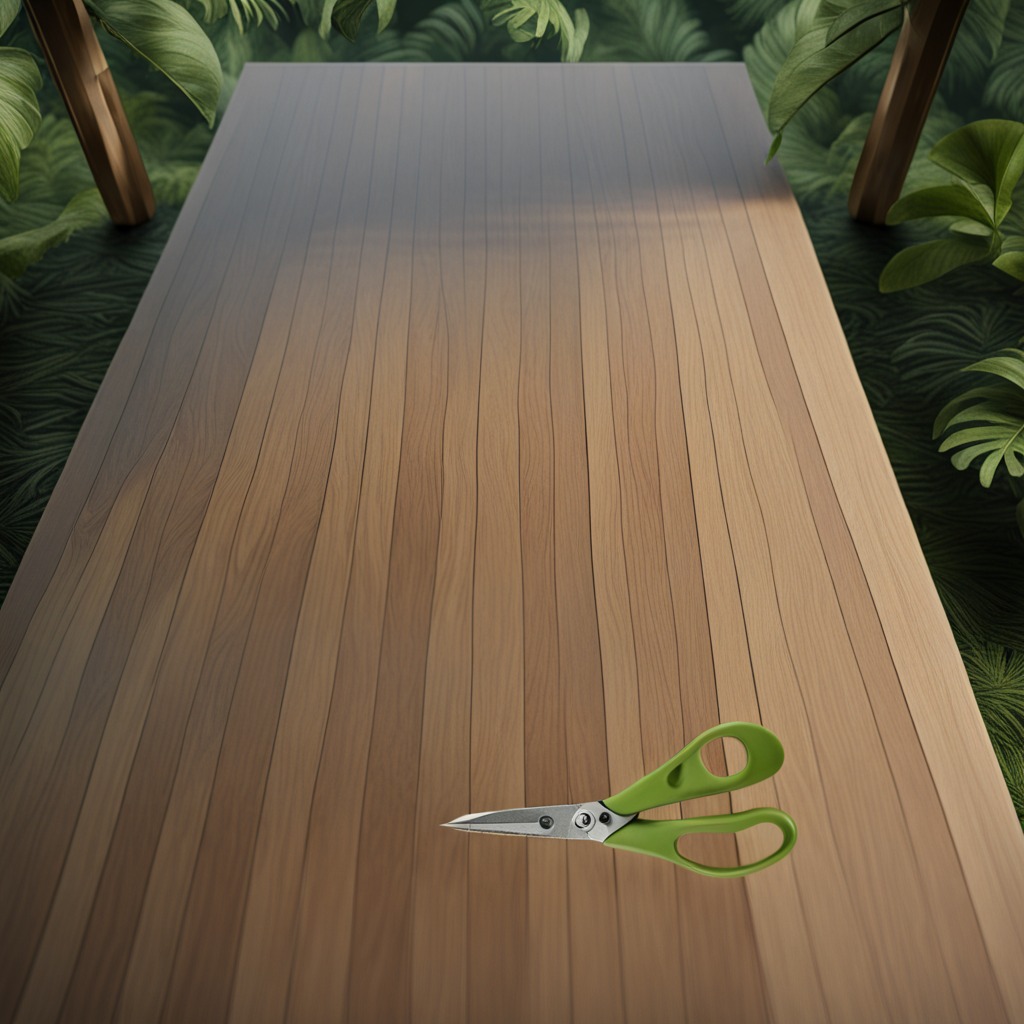
A scissor is lying on the wooden table.